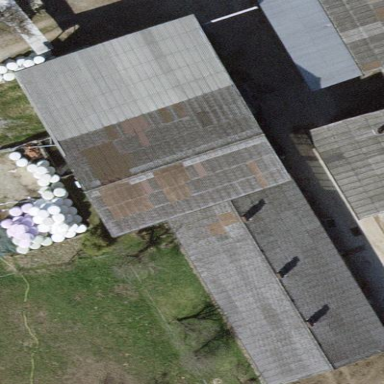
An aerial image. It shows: Barn.